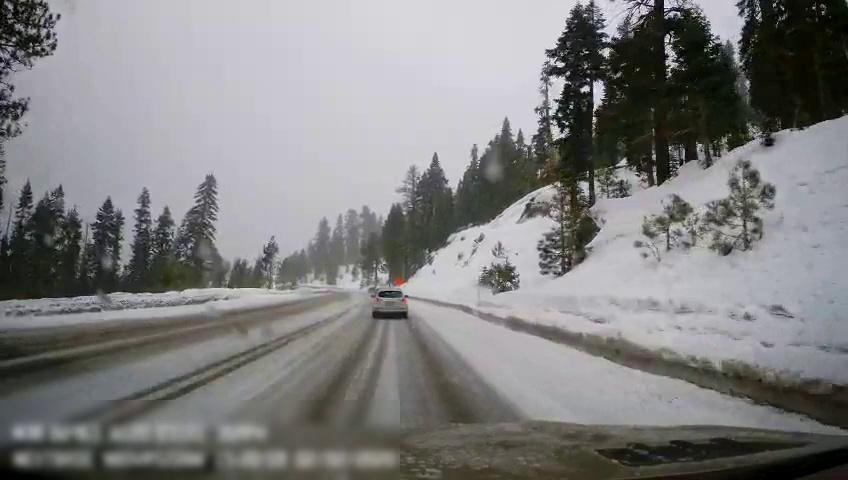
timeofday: Day
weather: Snowy
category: Drivable Space
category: Vehicles | SUV
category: Traffic | Signs